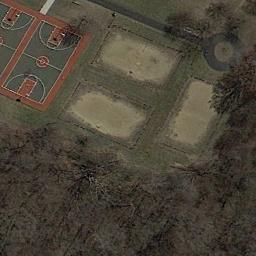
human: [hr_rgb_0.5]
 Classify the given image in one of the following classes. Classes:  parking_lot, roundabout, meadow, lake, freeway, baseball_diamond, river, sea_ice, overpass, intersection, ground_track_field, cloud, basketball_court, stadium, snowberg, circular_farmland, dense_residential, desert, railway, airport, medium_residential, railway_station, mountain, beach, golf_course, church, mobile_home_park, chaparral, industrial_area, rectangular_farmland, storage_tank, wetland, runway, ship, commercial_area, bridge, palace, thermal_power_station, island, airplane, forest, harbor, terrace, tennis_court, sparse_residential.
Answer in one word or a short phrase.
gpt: basketball_court